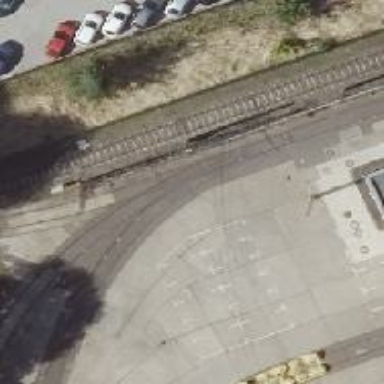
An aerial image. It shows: Railway switch.